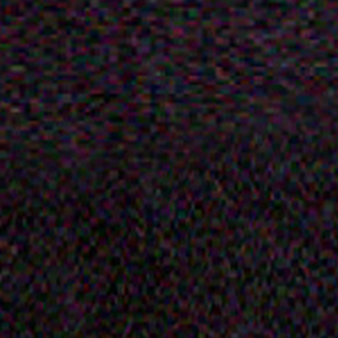
Label: other